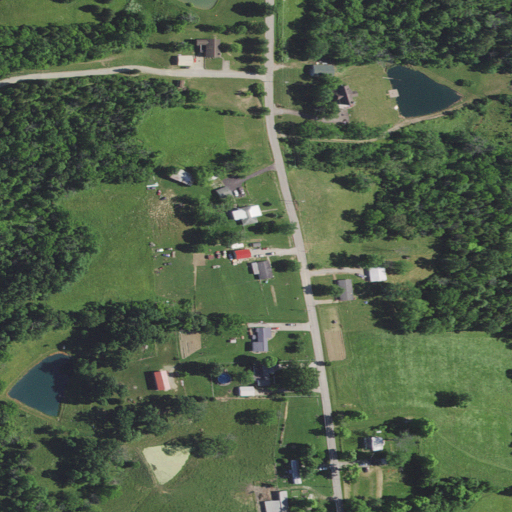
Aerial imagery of ridge(s) in Indiana named Possum Ridge containing pasture, deciduous forest, open development, mixed forest, low intensity development, and medium intensity development